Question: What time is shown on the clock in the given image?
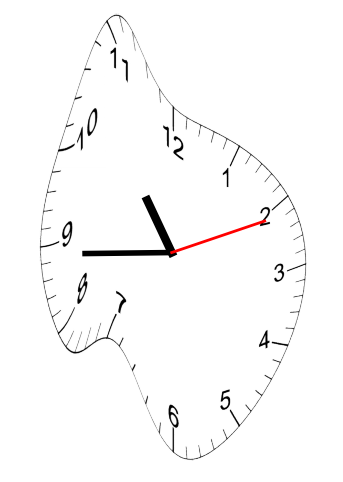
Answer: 10:44:11